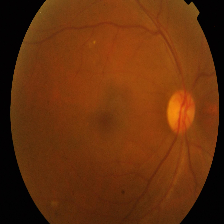
Diabetic retinopathy grade: Proliferative DR